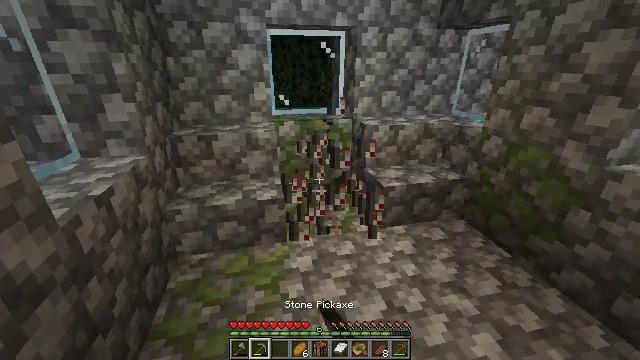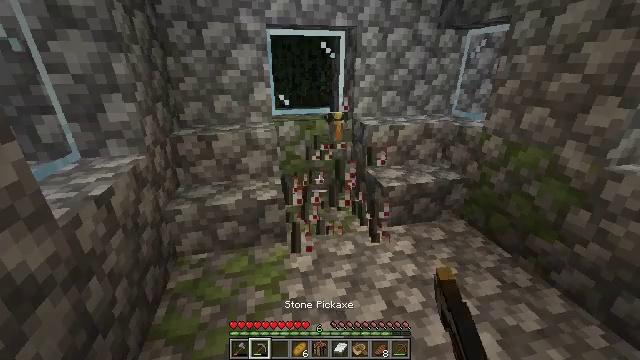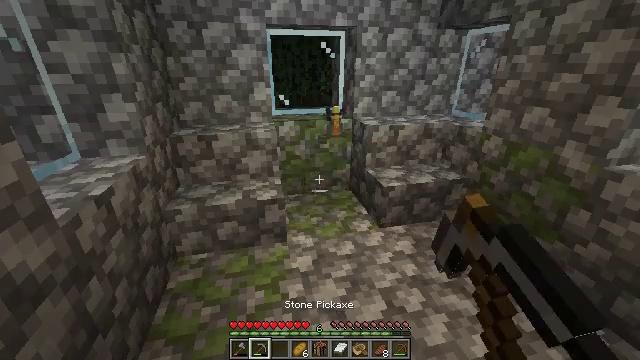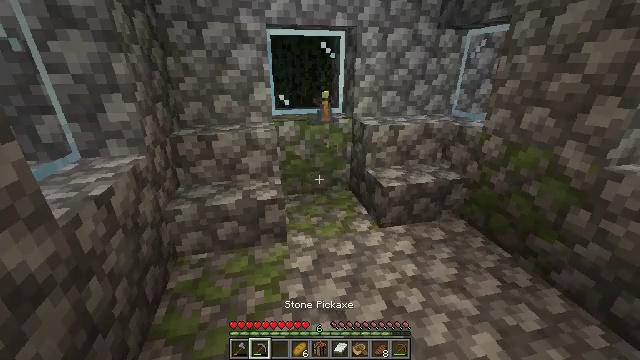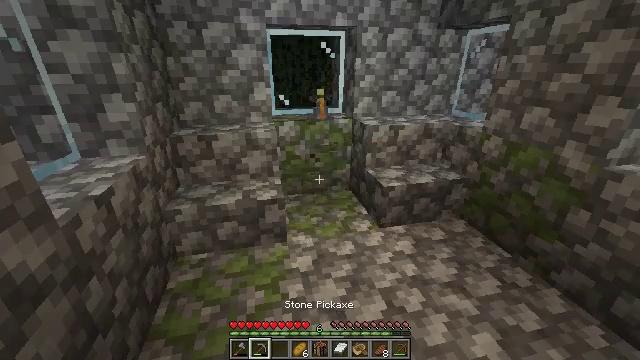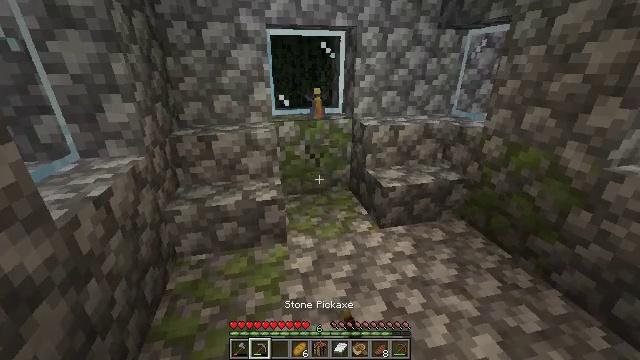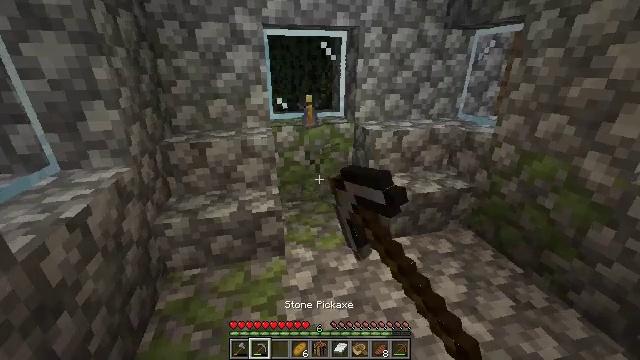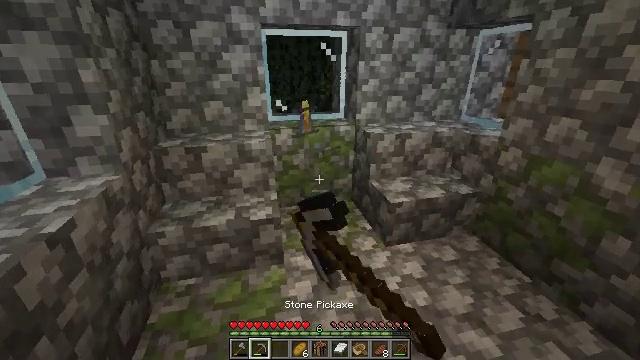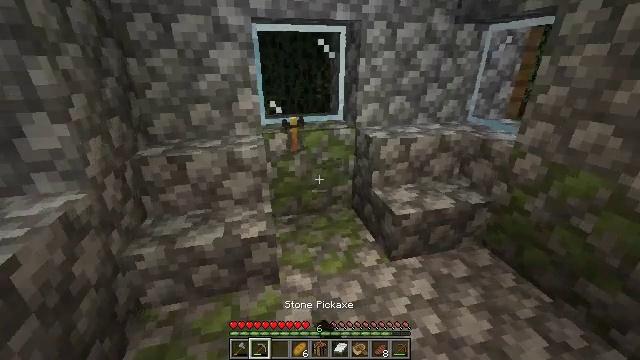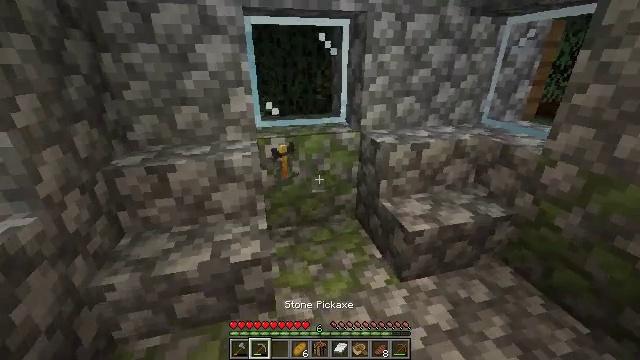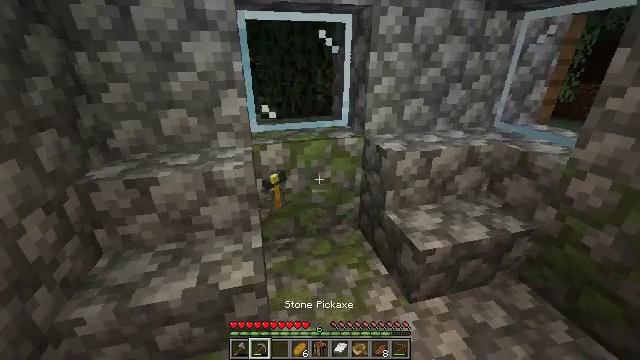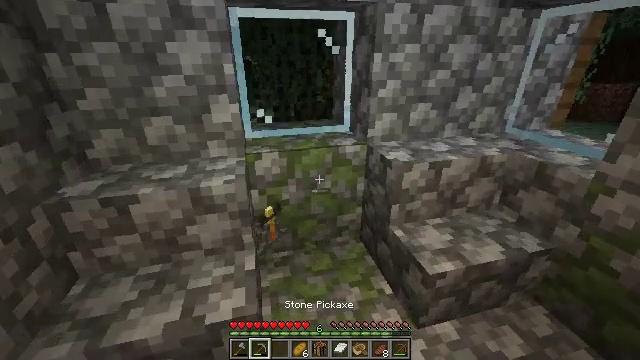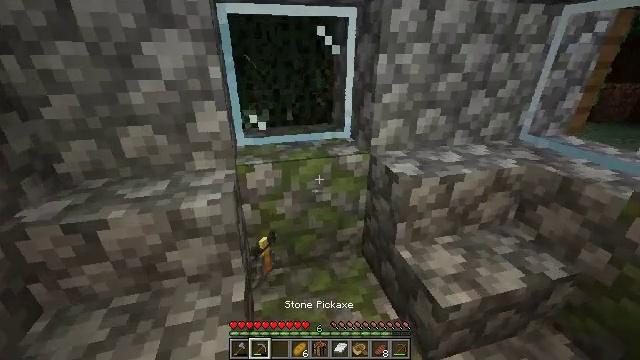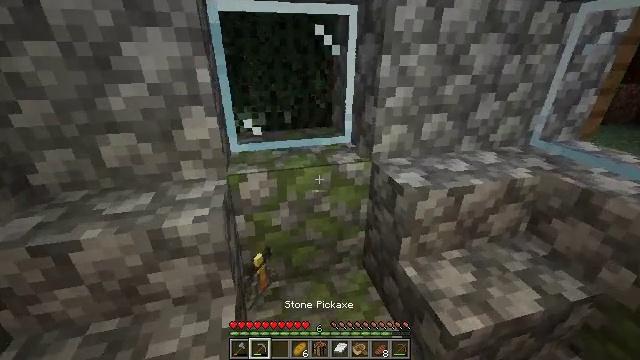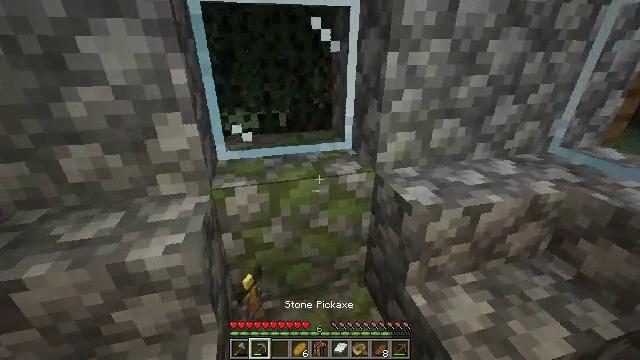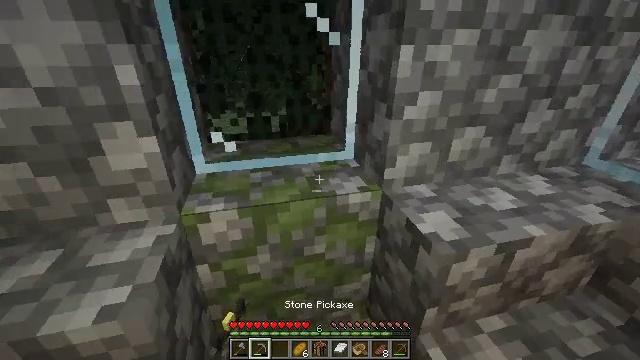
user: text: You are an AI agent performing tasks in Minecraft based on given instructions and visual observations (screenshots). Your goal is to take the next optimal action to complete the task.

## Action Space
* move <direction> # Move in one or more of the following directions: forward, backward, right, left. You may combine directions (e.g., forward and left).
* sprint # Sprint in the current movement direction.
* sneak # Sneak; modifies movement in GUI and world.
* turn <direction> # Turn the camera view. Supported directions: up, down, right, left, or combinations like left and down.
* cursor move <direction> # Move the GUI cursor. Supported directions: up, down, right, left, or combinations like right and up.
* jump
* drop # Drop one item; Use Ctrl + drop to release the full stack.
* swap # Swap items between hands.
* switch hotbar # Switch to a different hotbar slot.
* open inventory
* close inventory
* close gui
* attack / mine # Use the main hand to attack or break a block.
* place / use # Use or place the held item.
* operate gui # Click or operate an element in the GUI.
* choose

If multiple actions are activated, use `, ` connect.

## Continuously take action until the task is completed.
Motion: motion action
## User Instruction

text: Break the purple carpet block.
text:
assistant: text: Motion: attack / mine
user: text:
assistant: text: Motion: attack / mine
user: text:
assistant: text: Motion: attack / mine
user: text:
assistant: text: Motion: attack / mine
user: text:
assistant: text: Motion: move forward, attack / mine
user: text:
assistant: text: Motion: move forward, attack / mine
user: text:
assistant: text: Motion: move forward
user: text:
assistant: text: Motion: move forward
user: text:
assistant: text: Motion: move forward
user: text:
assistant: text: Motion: move forward
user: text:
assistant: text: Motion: move forward
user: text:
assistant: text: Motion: move forward
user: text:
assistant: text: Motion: move forward
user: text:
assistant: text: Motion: move forward
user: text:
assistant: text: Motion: move forward
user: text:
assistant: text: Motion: move forward
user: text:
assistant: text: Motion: move forward, open inventory
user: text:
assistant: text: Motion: move forward, open inventory
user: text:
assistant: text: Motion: open inventory
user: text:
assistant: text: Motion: open inventory
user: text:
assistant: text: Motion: no_op
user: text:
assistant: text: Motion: no_op
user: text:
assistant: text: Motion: cursor move left and down
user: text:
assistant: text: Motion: cursor move left and down
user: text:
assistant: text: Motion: no_op
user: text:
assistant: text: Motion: cursor move down
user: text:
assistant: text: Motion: cursor move left and down
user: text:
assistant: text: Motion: cursor move down
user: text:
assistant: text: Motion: no_op
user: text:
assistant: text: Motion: no_op